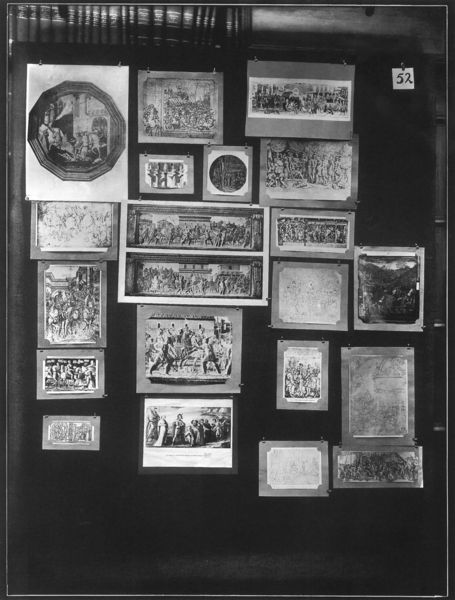
Titel: Mnemosyne (Bilderatlas, Fotos der Tafeln)
Künstler: Aby Warburg
Institution: London, The Warburg Institute Archive ©
Schlagwörter: menschen, hintergrund, schwarz, rahmen, bilder, fotos, graphik, tafel, collage, gruppen, foto, fotografie, photographie, druckgraphik, schwarzweiß, photo, zahl, sammlung, bildergalerie, nummer, atlas, fotografien, warburg, aby warburg, bilderatlas, mnemosyne, kollektion, mnemosyneatlas, 20, bildersammlung, 52, warbur